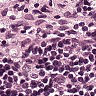
Metastatic tissue present: no